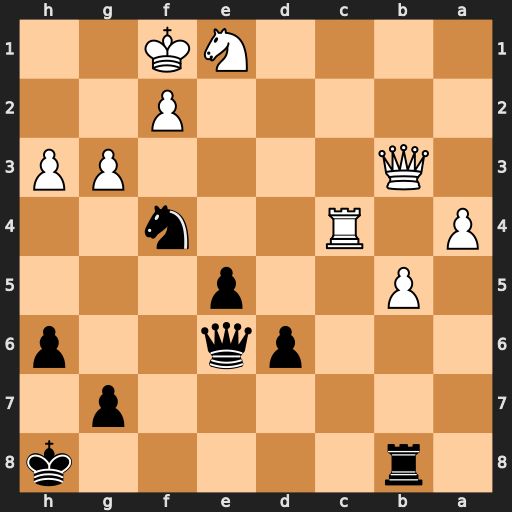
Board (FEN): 1r5k/6p1/3pq2p/1P2p3/P1R2n2/1Q4PP/5P2/4NK2
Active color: b
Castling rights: -
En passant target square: -
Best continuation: Qxh3+ Kg1 Ne2#